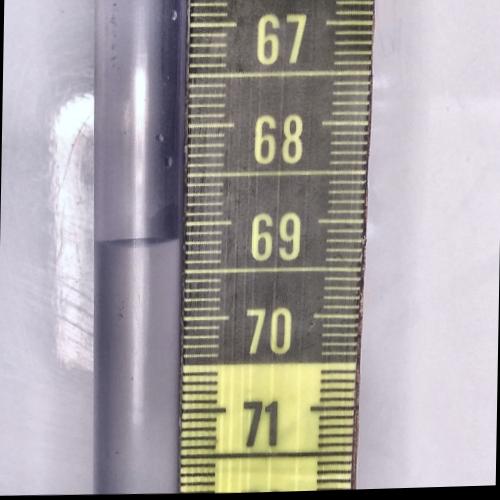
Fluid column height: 69.2 cm